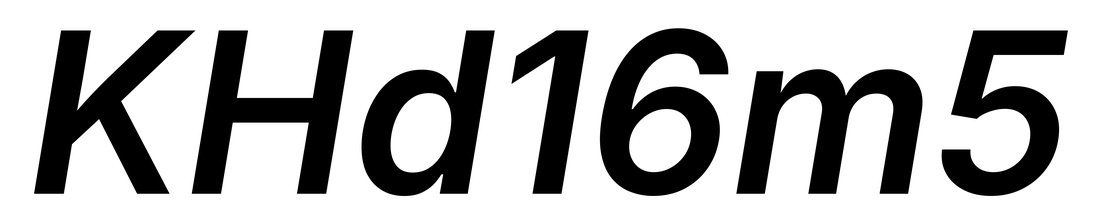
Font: Inter-Italic_SemiBold_Italic